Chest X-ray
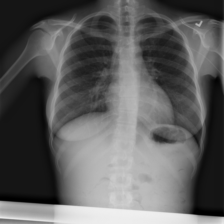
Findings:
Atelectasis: negative
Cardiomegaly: negative
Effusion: negative
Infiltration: negative
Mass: negative
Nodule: negative
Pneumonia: negative
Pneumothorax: negative
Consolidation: negative
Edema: negative
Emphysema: negative
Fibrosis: negative
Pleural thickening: negative
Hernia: negative